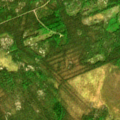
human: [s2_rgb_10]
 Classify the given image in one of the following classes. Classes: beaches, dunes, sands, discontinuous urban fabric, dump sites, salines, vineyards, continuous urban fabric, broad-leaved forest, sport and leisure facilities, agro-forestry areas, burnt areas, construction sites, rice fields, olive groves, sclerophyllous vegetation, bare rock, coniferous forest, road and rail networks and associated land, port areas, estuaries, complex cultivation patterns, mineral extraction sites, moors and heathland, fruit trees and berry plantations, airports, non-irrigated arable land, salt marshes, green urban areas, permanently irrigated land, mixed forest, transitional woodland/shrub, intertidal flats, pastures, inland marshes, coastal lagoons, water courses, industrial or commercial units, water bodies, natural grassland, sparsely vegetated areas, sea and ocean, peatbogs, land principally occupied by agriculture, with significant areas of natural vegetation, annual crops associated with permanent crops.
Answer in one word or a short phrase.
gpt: coniferous forest, mixed forest, transitional woodland/shrub